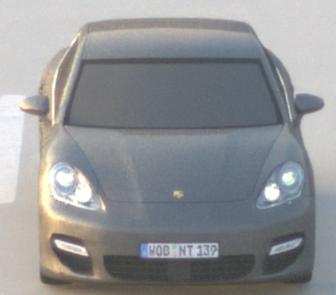
Make: Porsche
Model: Panamera
Detailed model: Panamera (970)
Model produced from: 2010/05
Model produced until: 2013/04
Doors: 5
Color: gray
Road condition: dry road
Daytime: dawn
Contrast: medium contrast